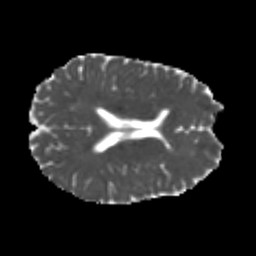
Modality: MD
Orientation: axial
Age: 21
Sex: male
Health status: healthy
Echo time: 0.074 s